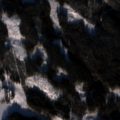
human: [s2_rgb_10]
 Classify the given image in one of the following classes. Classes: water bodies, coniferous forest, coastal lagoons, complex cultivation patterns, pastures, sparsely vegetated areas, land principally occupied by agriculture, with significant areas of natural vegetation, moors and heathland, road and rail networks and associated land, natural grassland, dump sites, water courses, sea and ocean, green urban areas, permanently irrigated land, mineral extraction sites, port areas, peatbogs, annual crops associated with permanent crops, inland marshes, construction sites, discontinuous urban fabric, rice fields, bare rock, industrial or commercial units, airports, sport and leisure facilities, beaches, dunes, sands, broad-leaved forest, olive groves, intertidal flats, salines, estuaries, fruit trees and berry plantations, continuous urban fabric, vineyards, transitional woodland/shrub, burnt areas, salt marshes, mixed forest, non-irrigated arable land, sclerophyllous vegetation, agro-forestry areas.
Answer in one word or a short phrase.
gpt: land principally occupied by agriculture, with significant areas of natural vegetation, coniferous forest, mixed forest, transitional woodland/shrub, water bodies